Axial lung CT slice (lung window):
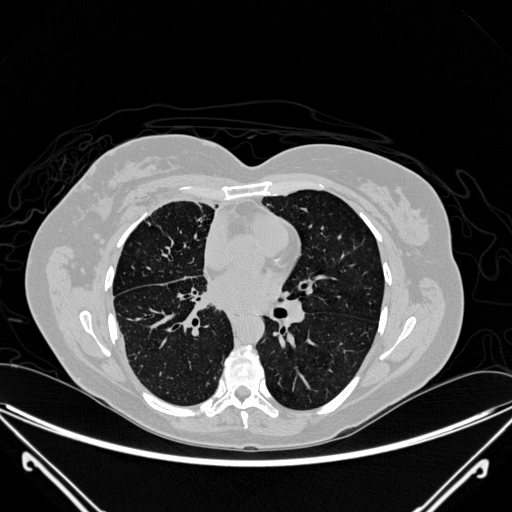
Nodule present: no